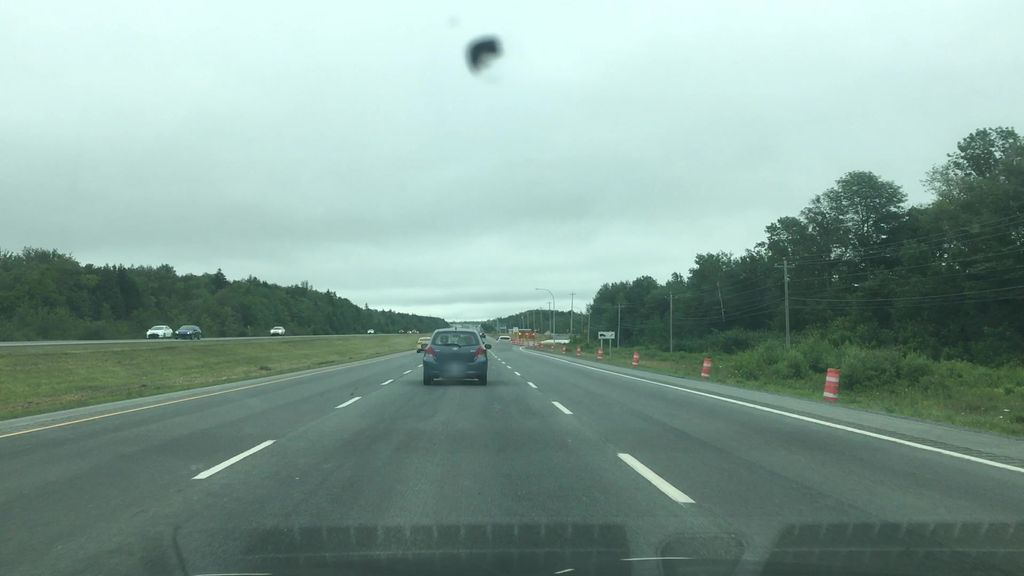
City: halifax